Interaction volume radius: 5 \u00c5
Interaction volume height: 15 \u00c5
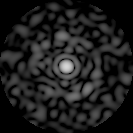
Disorder parameter: 0.8452